Question: I am using ng-map google maps angular library and faced a problem when maps doesn't update, when I reload the page in my browser. Also I noticed that browser ask to share my current location and it does not matter if I will agree or not to share location, if I will access the same page next time, maps get updated correctly (without full reload the page)
'''
<div class="col-xs-10" ng-show="hasMap == true">
<map zoom="13" center="{{ location }}">
<marker position="{{ location }}" animation="DROP" icon="blue_marker.png">
</marker>
</map>
</div>
'''

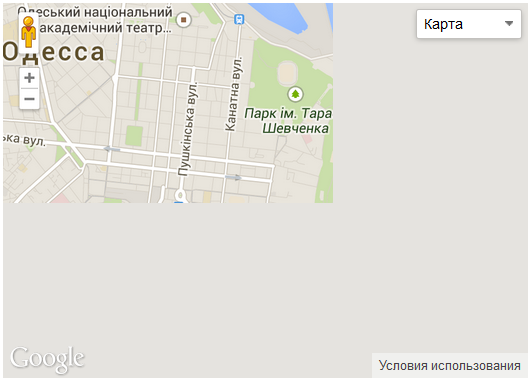
Answer: I just ran into this problem as well. I believe it's due to the map tiles loading before the div is rendered in its final size.
In my particular case adding an ng-if to the map based on the value of a variable set in the controller fixed the problem. For example, try adding ng-if="readyForMap":
'''
<div class="col-xs-10" ng-show="hasMap == true">
<map ng-if="readyForMap" zoom="13" center="{{ location }}">
<marker position="{{ location }}" animation="DROP" icon="blue_marker.png">
</marker>
</map>
</div>
'''
Then in the controller just set the value of readyForMap to true:
'''
$scope.readyForMap = true;
'''
At first I set it to true with a timeout but that seems to be unnecessary.
I'm not an expert on the order in which Angular and Google Maps renders things so I'm not 100% sure why this works. However, this seems to delay rendering the map long enough for everything to be in the correct position and size.